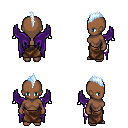
a pixel art fantasy rpg character, female body template, human, dark skin, purple wings, robe skirt, white cyan mohawk hairstyle, four views (front, back, left, right), 2x2 character sprite sheet, small pixel art, hard edges, no anti-aliasing